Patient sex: M
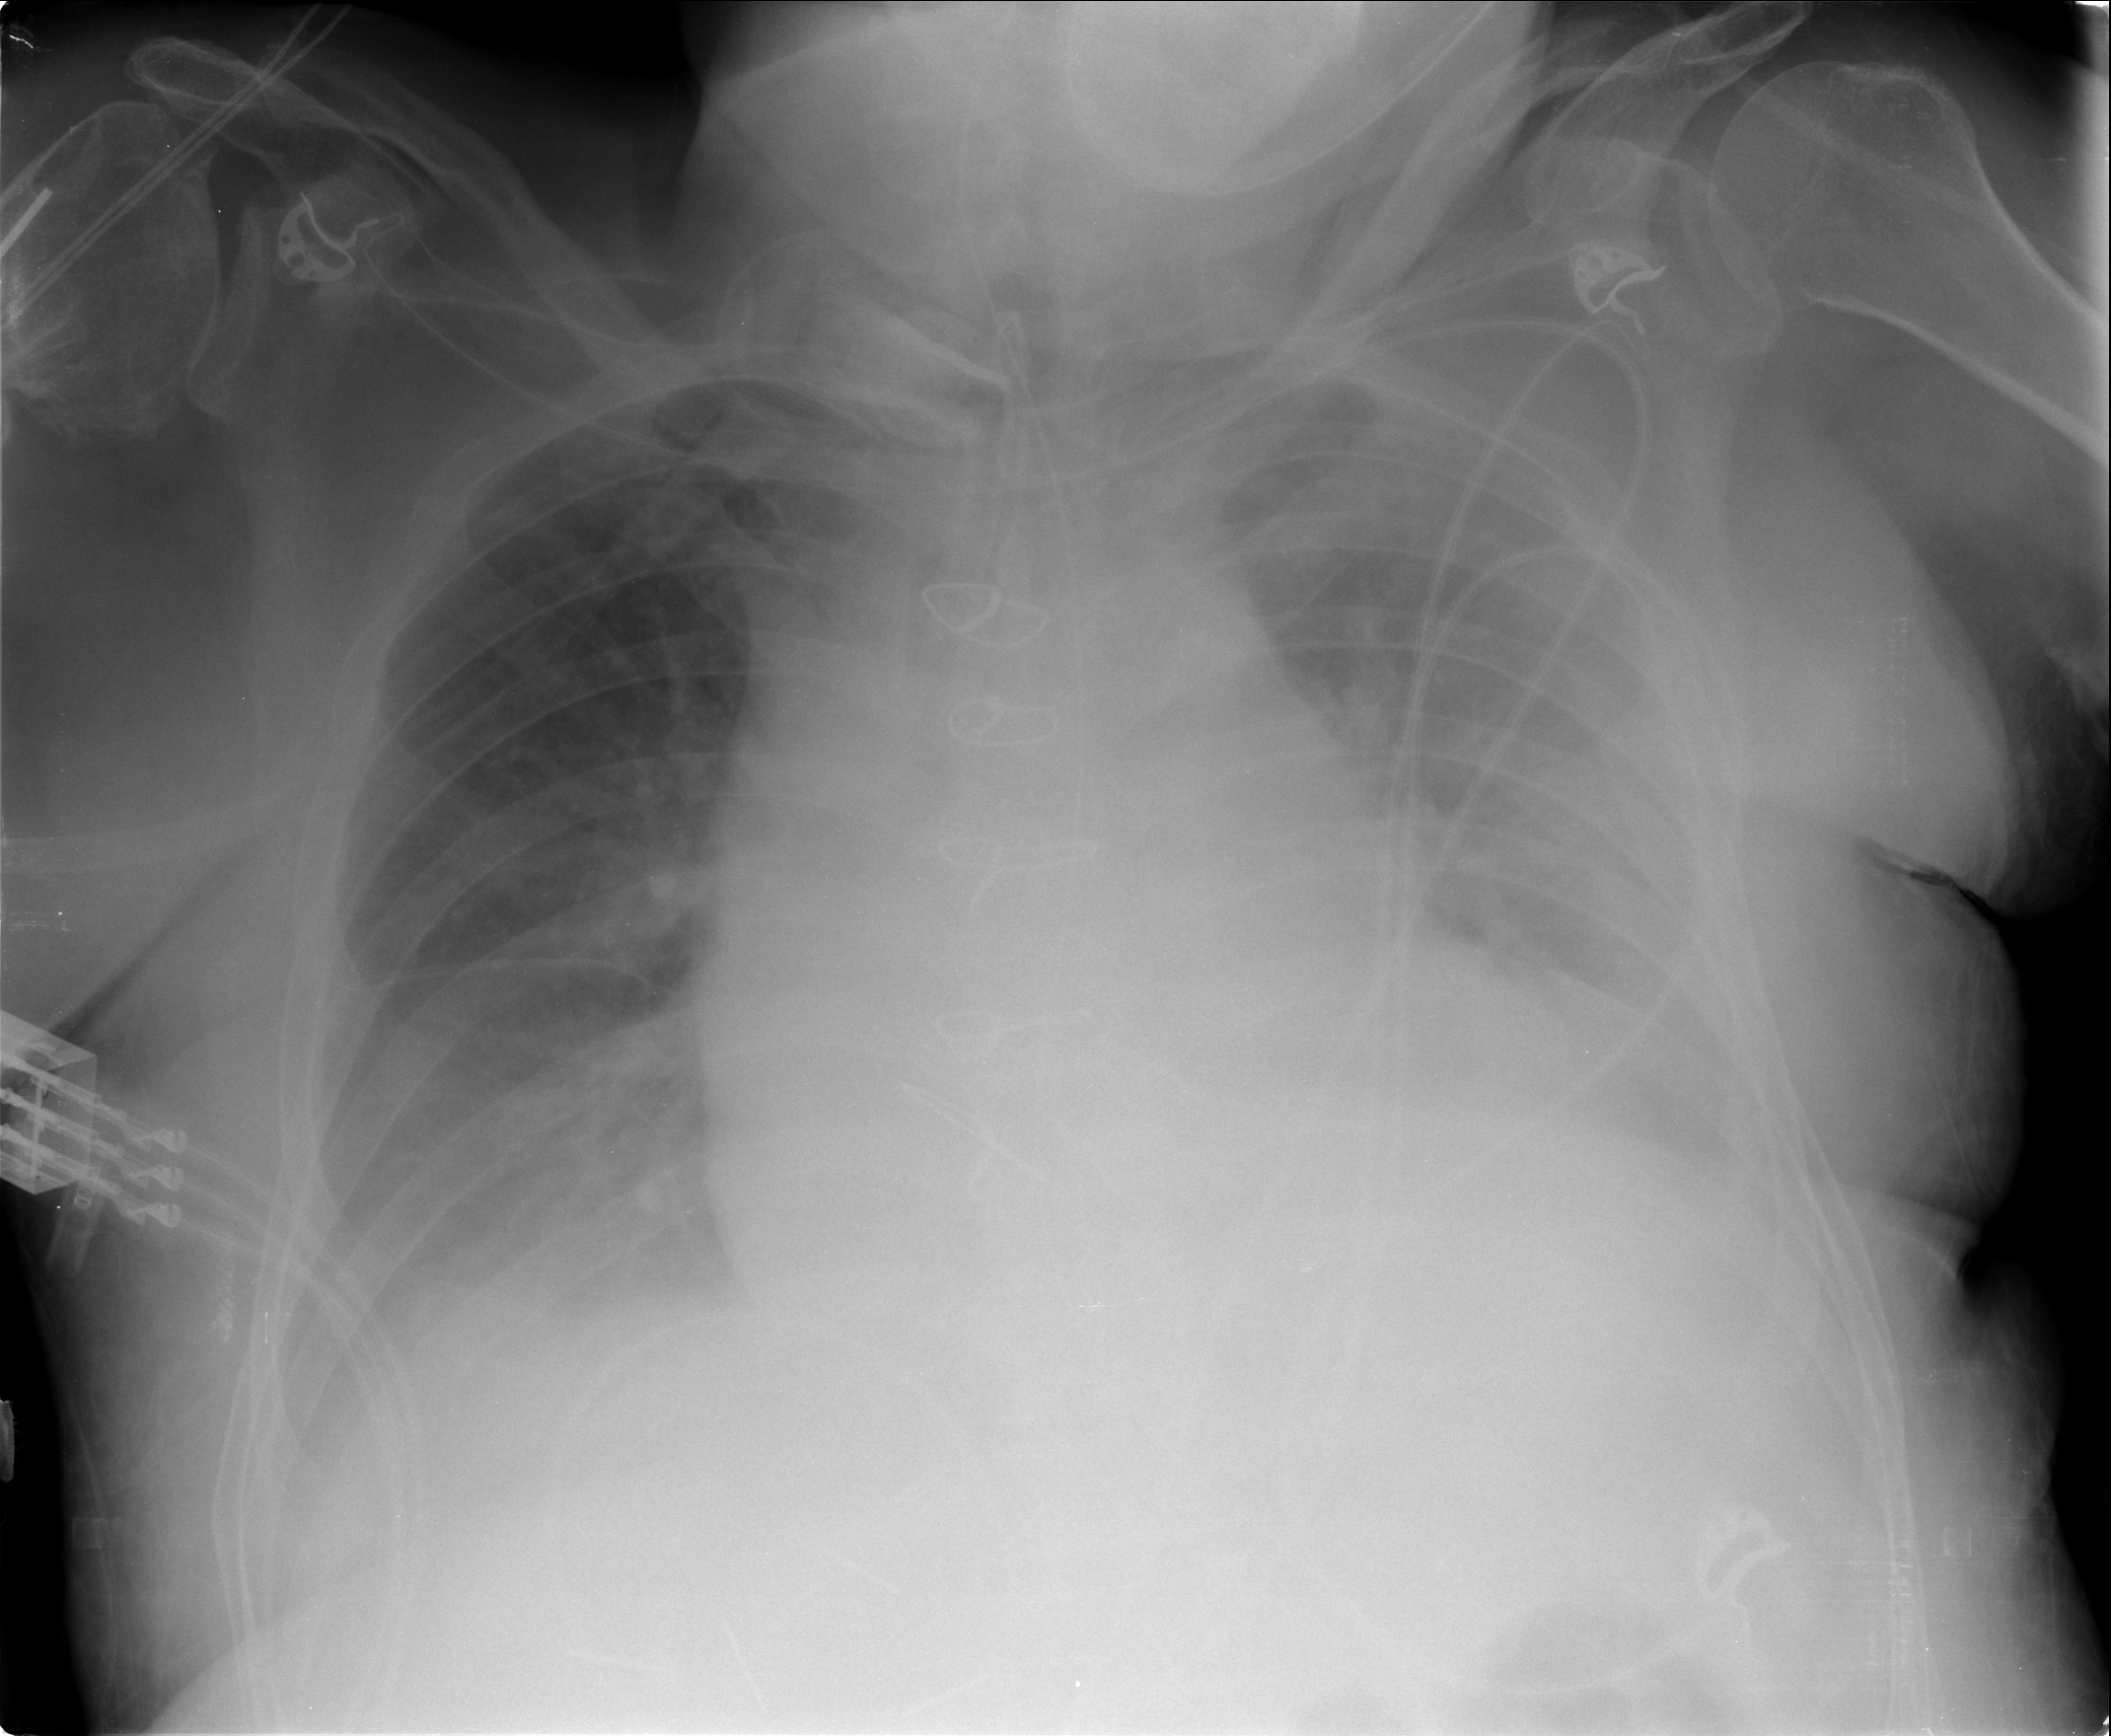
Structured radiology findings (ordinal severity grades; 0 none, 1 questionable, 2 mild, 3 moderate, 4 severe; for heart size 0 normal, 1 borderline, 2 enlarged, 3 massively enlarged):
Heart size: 2
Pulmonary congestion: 2
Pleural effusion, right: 3
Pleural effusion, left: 3
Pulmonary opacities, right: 0
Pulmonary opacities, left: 0
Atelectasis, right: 3
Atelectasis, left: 3